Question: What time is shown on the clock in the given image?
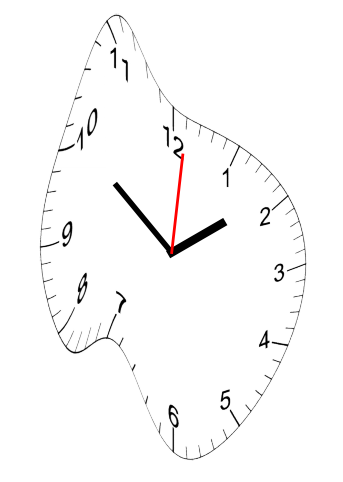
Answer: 01:51:01